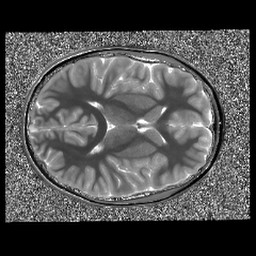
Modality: T1map
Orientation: axial
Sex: female
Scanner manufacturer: siemens
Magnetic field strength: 3 T
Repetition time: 5 s
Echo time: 0.00355 s